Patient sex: M
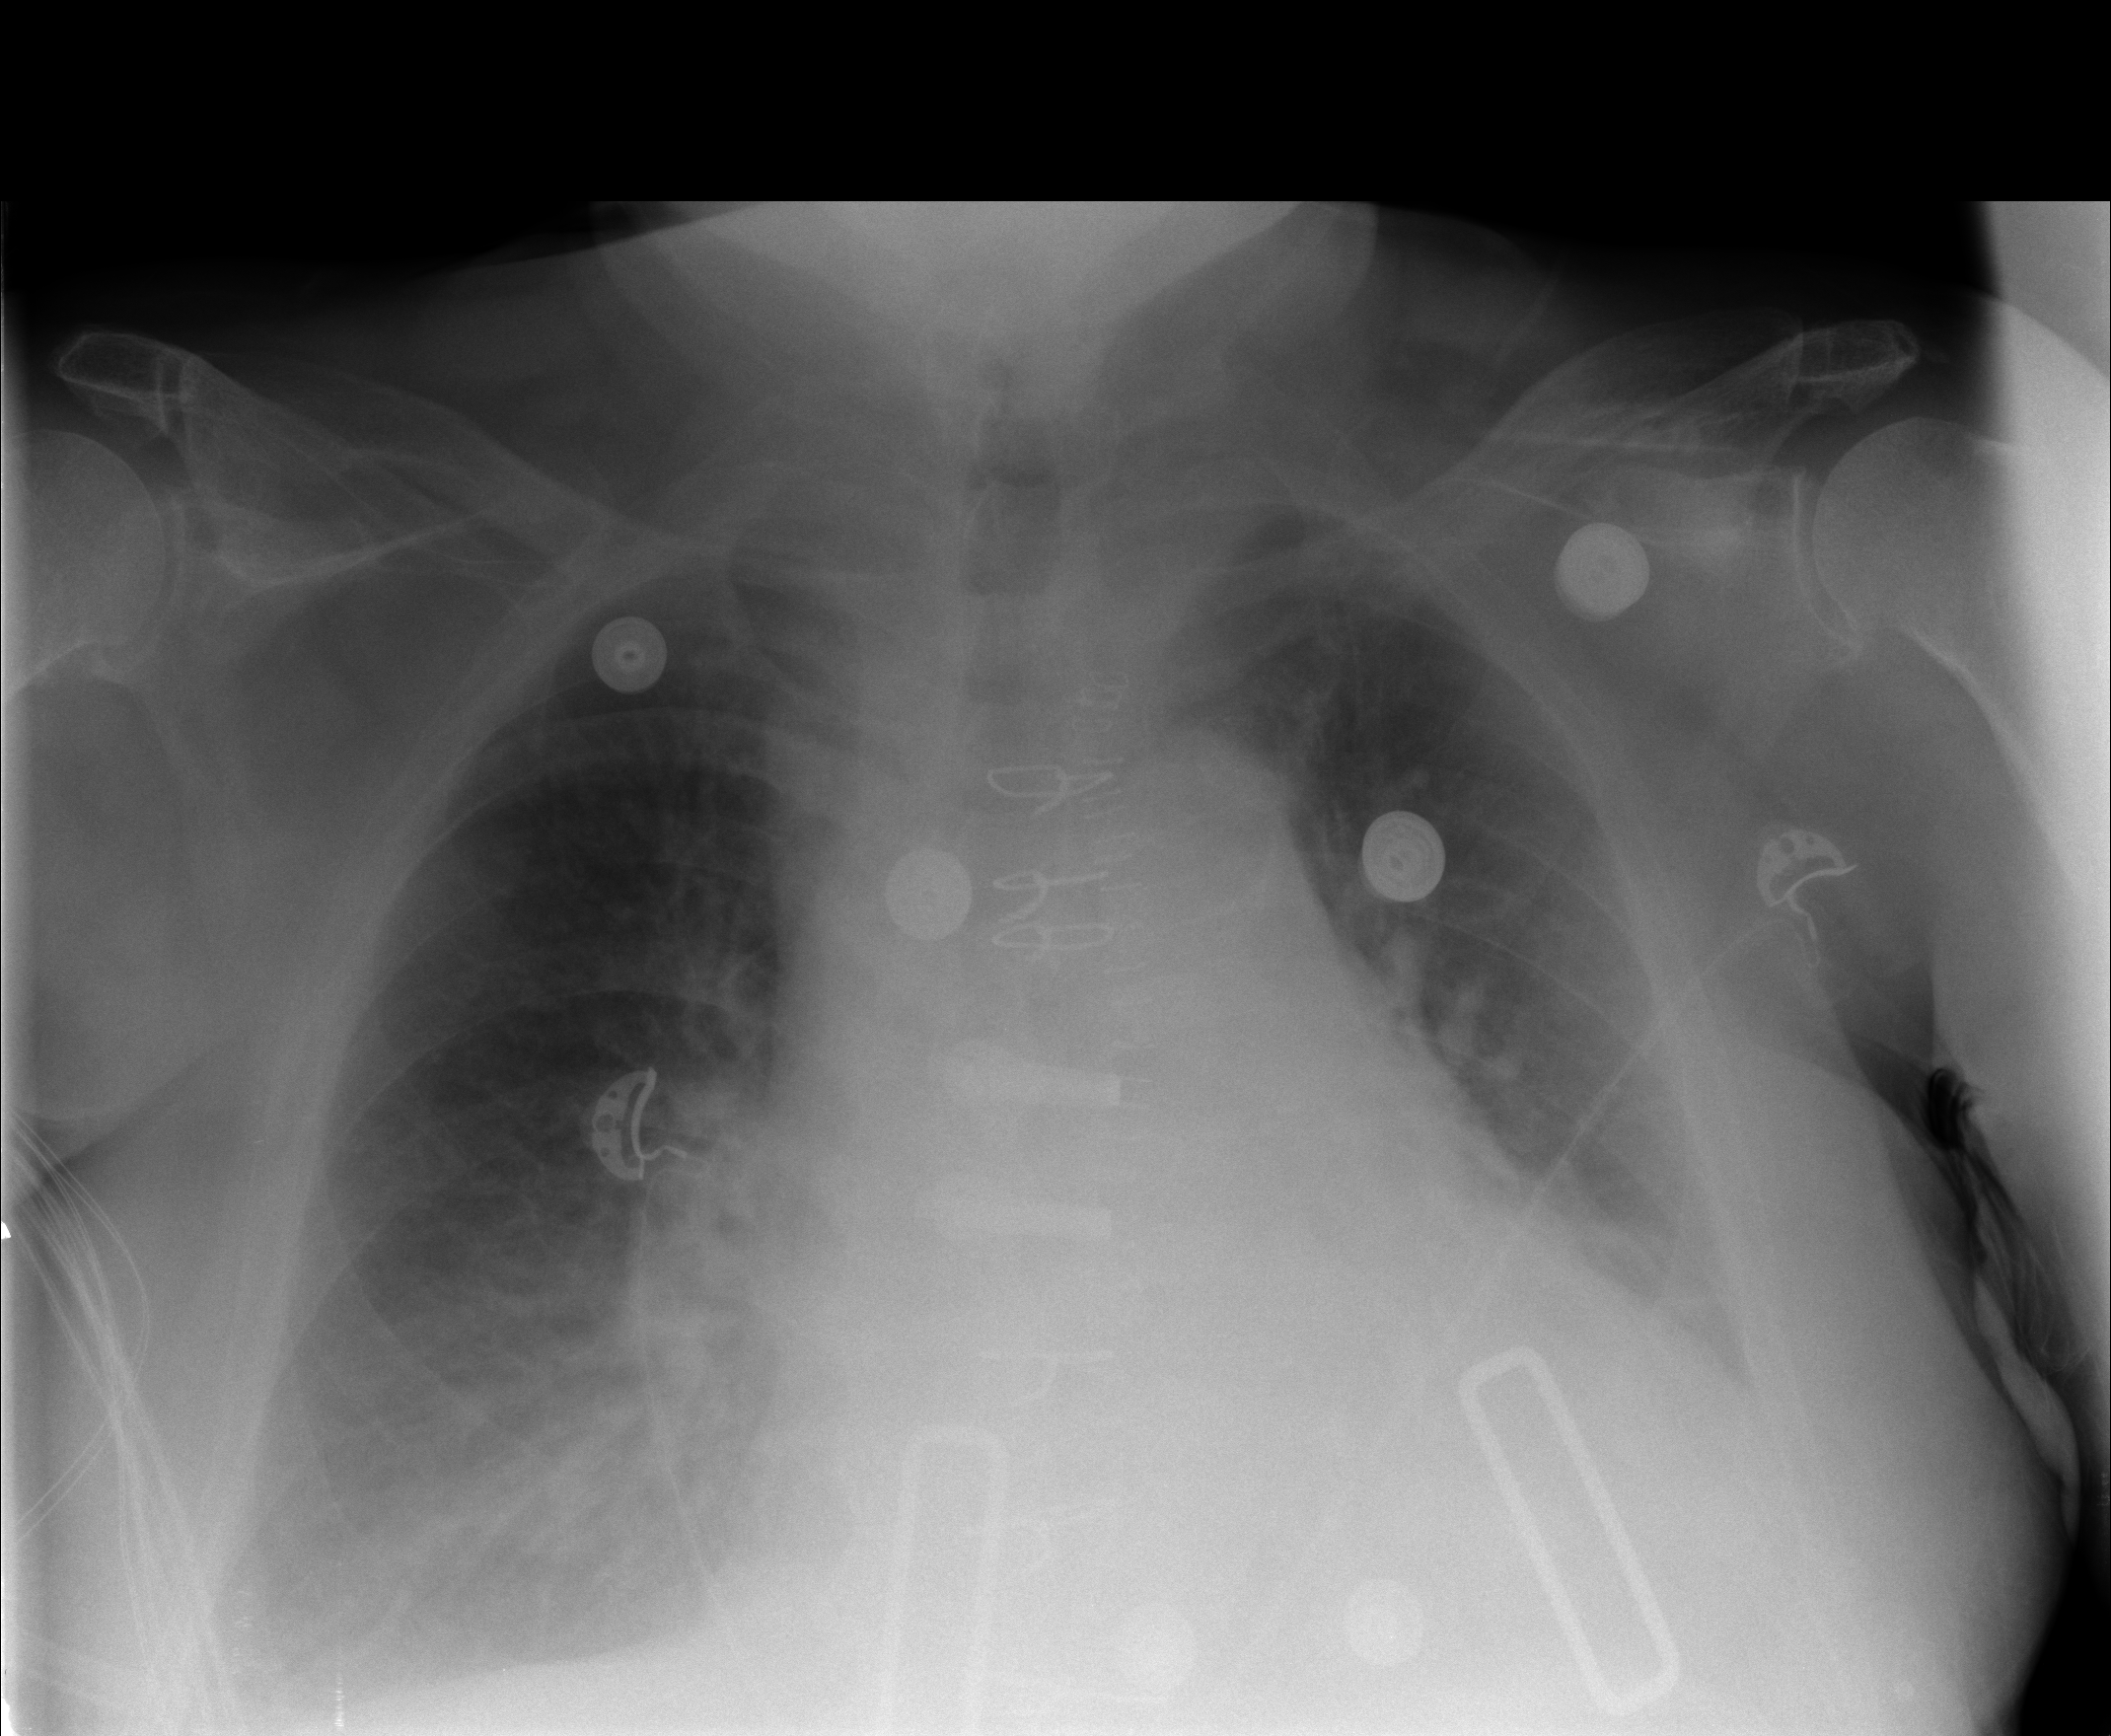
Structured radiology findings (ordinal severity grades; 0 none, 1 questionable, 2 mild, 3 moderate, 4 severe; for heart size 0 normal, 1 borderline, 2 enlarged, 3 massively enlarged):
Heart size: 2
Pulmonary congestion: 2
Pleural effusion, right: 2
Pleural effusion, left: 2
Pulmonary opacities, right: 2
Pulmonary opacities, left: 0
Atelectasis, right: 3
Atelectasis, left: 2